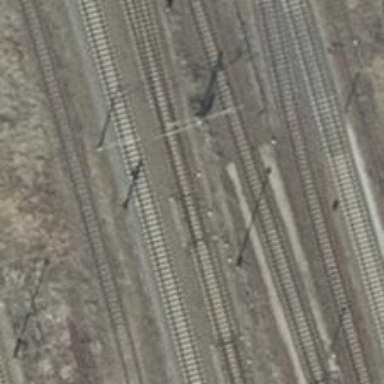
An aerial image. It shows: Railway switch.